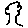
Label: tree